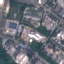
Label: Industrial